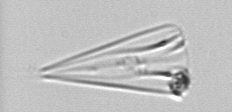
Label: Licmophora